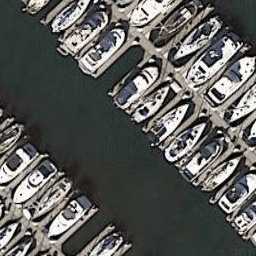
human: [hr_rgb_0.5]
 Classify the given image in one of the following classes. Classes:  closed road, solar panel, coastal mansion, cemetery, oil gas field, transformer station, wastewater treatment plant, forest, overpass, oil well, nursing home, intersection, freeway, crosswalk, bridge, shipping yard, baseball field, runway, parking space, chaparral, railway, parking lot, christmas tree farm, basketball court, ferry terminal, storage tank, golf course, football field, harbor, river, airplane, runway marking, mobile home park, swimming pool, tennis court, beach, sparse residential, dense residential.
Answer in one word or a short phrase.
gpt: harbor